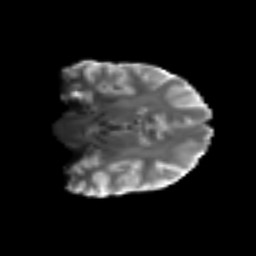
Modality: T2w
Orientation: coronal
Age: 52
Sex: male
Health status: ill
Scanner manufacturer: siemens
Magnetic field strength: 3 T
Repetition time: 8.7 s
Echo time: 0.11 s